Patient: sex M, age 36
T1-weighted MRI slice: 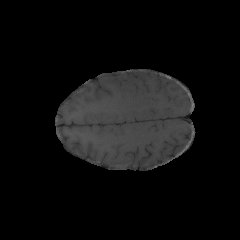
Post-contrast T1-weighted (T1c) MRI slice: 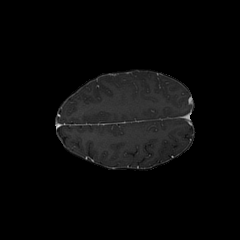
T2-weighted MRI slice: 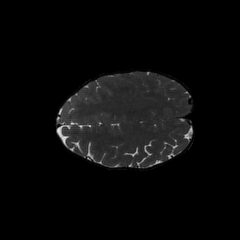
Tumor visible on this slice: no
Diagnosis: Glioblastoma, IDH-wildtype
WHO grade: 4